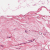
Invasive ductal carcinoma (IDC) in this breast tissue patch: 0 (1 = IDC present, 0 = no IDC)